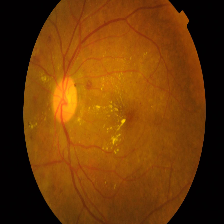
Diabetic retinopathy grade: Proliferative DR